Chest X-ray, AP view. Patient: 67 years old, sex F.
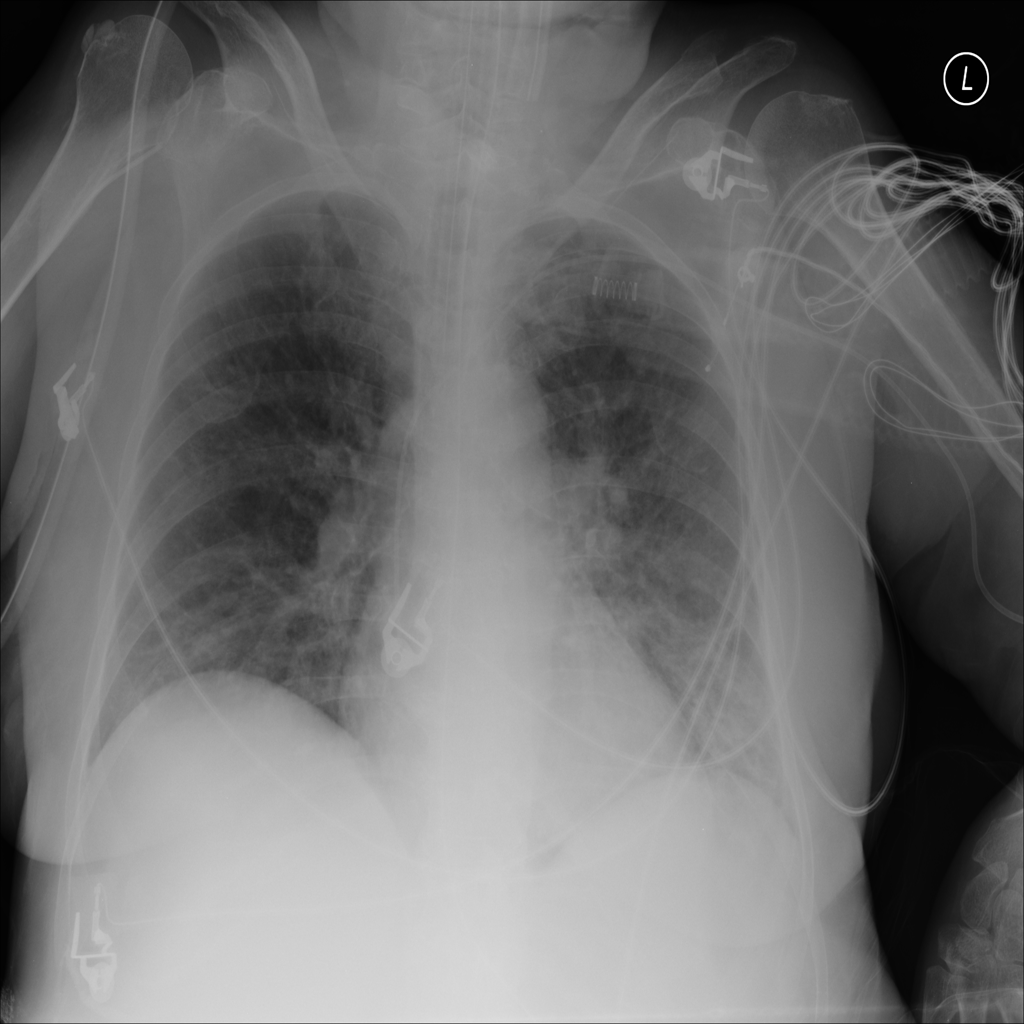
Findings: No Finding